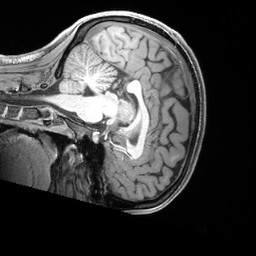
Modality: T1w
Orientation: sagittal
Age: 20
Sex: female
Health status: healthy
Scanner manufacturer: siemens
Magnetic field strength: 3 T
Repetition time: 2.4 s
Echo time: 0.00222 s